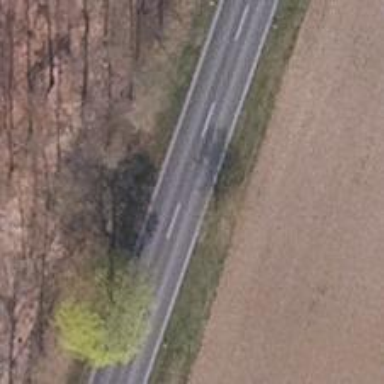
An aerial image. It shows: Secondary road with asphalt surface.